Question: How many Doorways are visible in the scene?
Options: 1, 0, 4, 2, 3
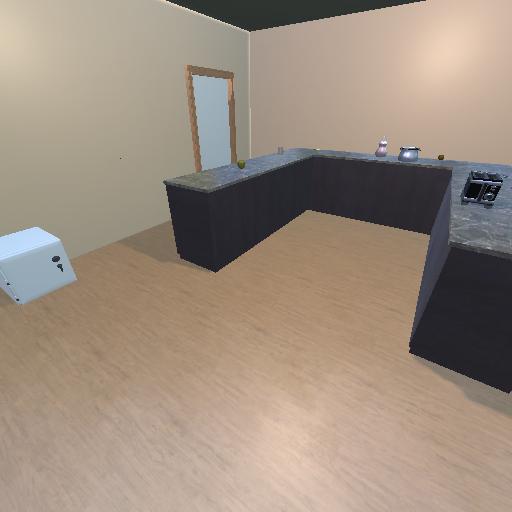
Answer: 1